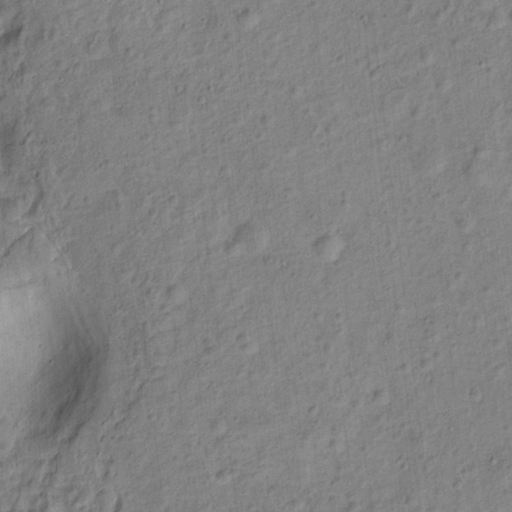
Classes present: Background, Cone